The image is a continuous-wavelet scalogram (time versus scale) of a rotating-machine vibration signal. Based on the visible evidence, which rotor condition applies: normal, misalignment, unbalance, looseness?
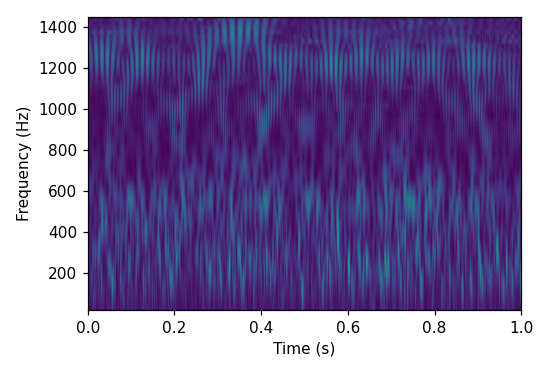
Answer: normal